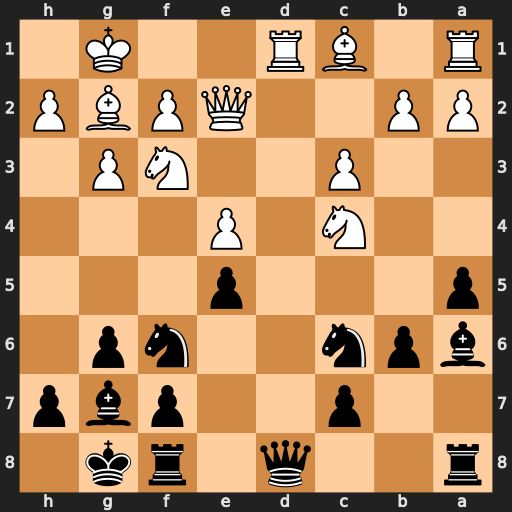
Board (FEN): r2q1rk1/2p2pbp/bpn2np1/p3p3/2N1P3/2P2NP1/PP2QPBP/R1BR2K1
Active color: b
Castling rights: -
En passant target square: -
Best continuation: Bxc4 Rxd8 Bxe2 Rxa8 Rxa8